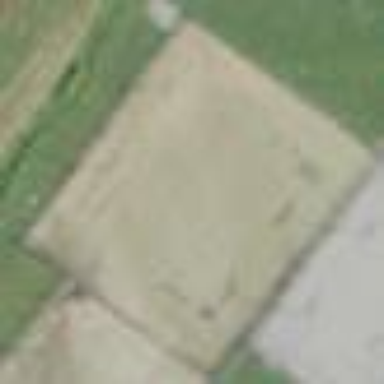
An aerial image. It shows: Clay tennis court on pitch.